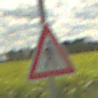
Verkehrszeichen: FussgaengerLinks
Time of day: Midday
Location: Outdoor (RoadRail)
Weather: PartlyCloudy
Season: NotSpecified
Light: Natural